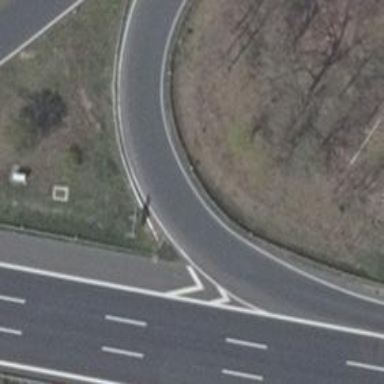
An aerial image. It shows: Asphalt motorway link.